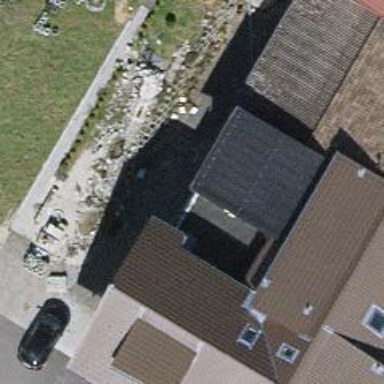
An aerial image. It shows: Section of building with skillion roof in gray color.